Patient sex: F
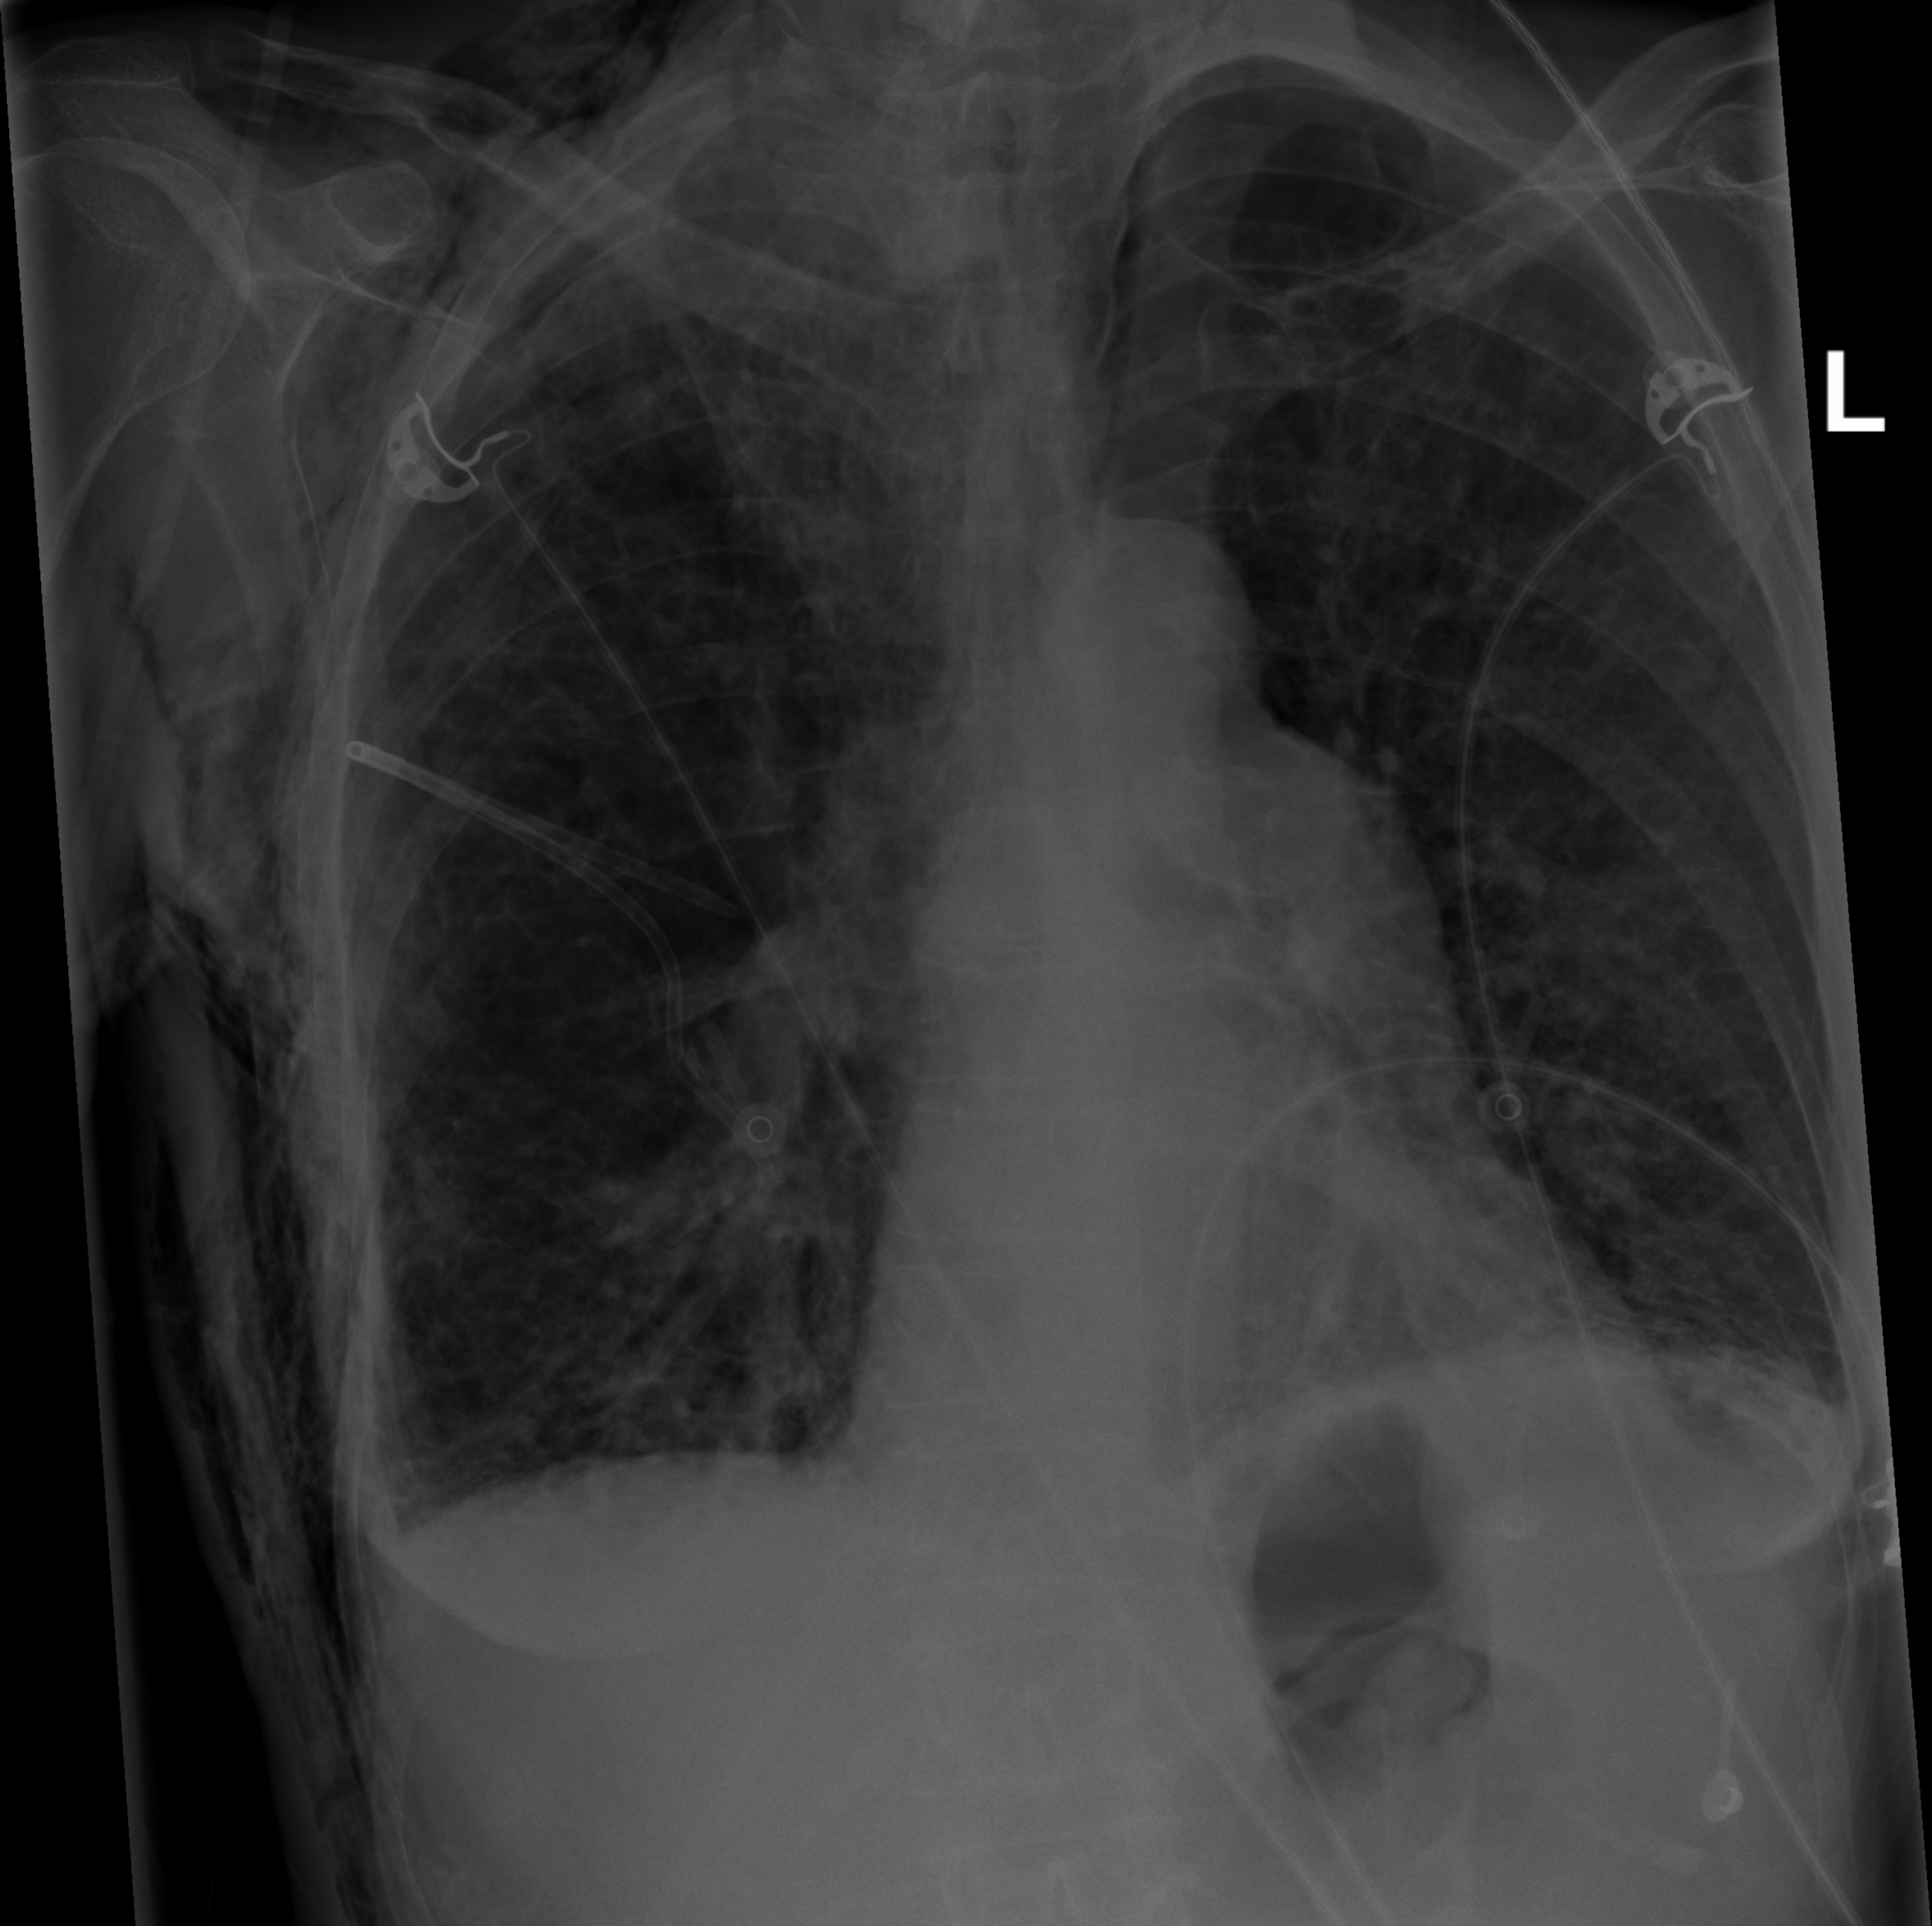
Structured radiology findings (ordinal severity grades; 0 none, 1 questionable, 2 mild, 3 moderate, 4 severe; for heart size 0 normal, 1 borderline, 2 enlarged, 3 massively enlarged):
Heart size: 0
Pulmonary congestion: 0
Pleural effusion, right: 0
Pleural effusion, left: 0
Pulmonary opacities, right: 0
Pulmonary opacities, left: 0
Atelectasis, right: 0
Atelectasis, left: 0